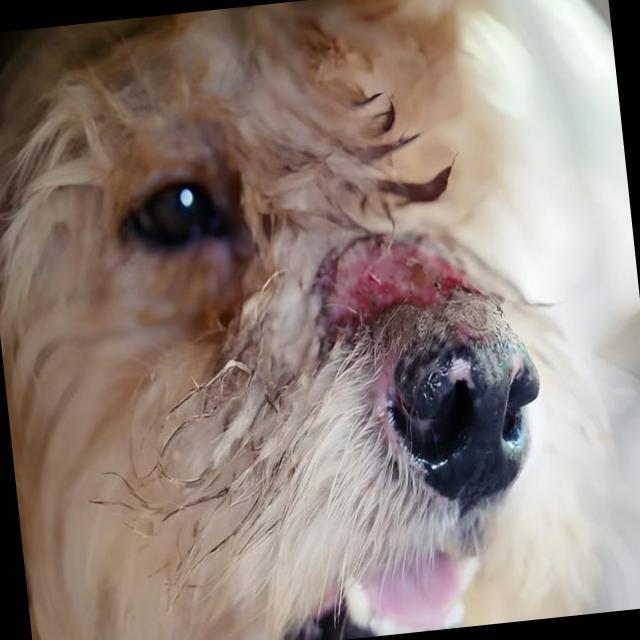
Canine dermatitis — inflammation of the skin presenting with erythema, pruritus, papules, and excoriation. May be allergic, contact, or atopic in origin.